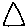
Label: triangle